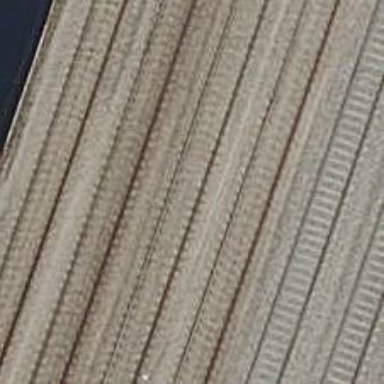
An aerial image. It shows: Bridge over electrified railway with contact line.